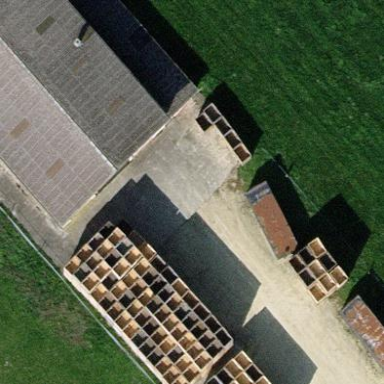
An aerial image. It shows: Farmyard area.